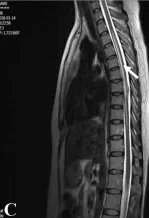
Magnetic resonance imagings of the brain and spinal cord. (C) Thoracic cord lesions at the second attack.
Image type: radiology (mri)